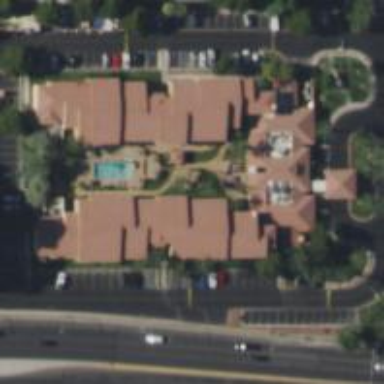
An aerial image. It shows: Hotel building.